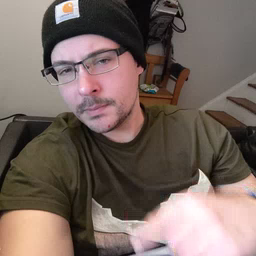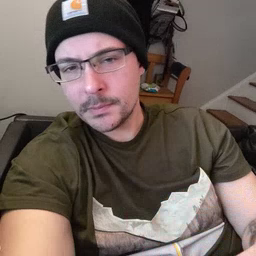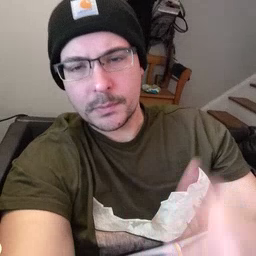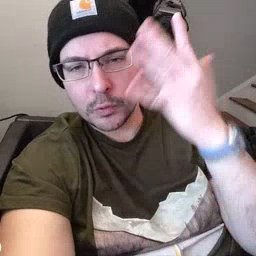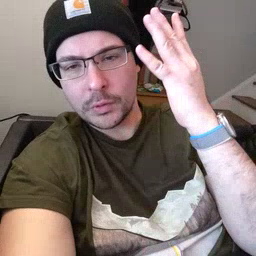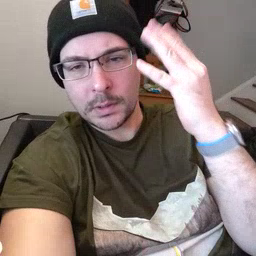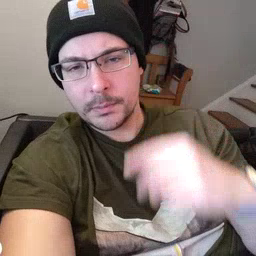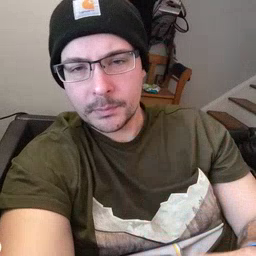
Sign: tree